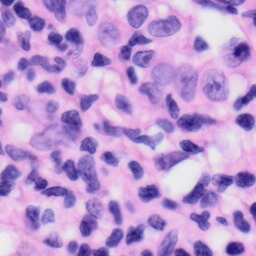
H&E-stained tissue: Skin